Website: lowes
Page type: review-order
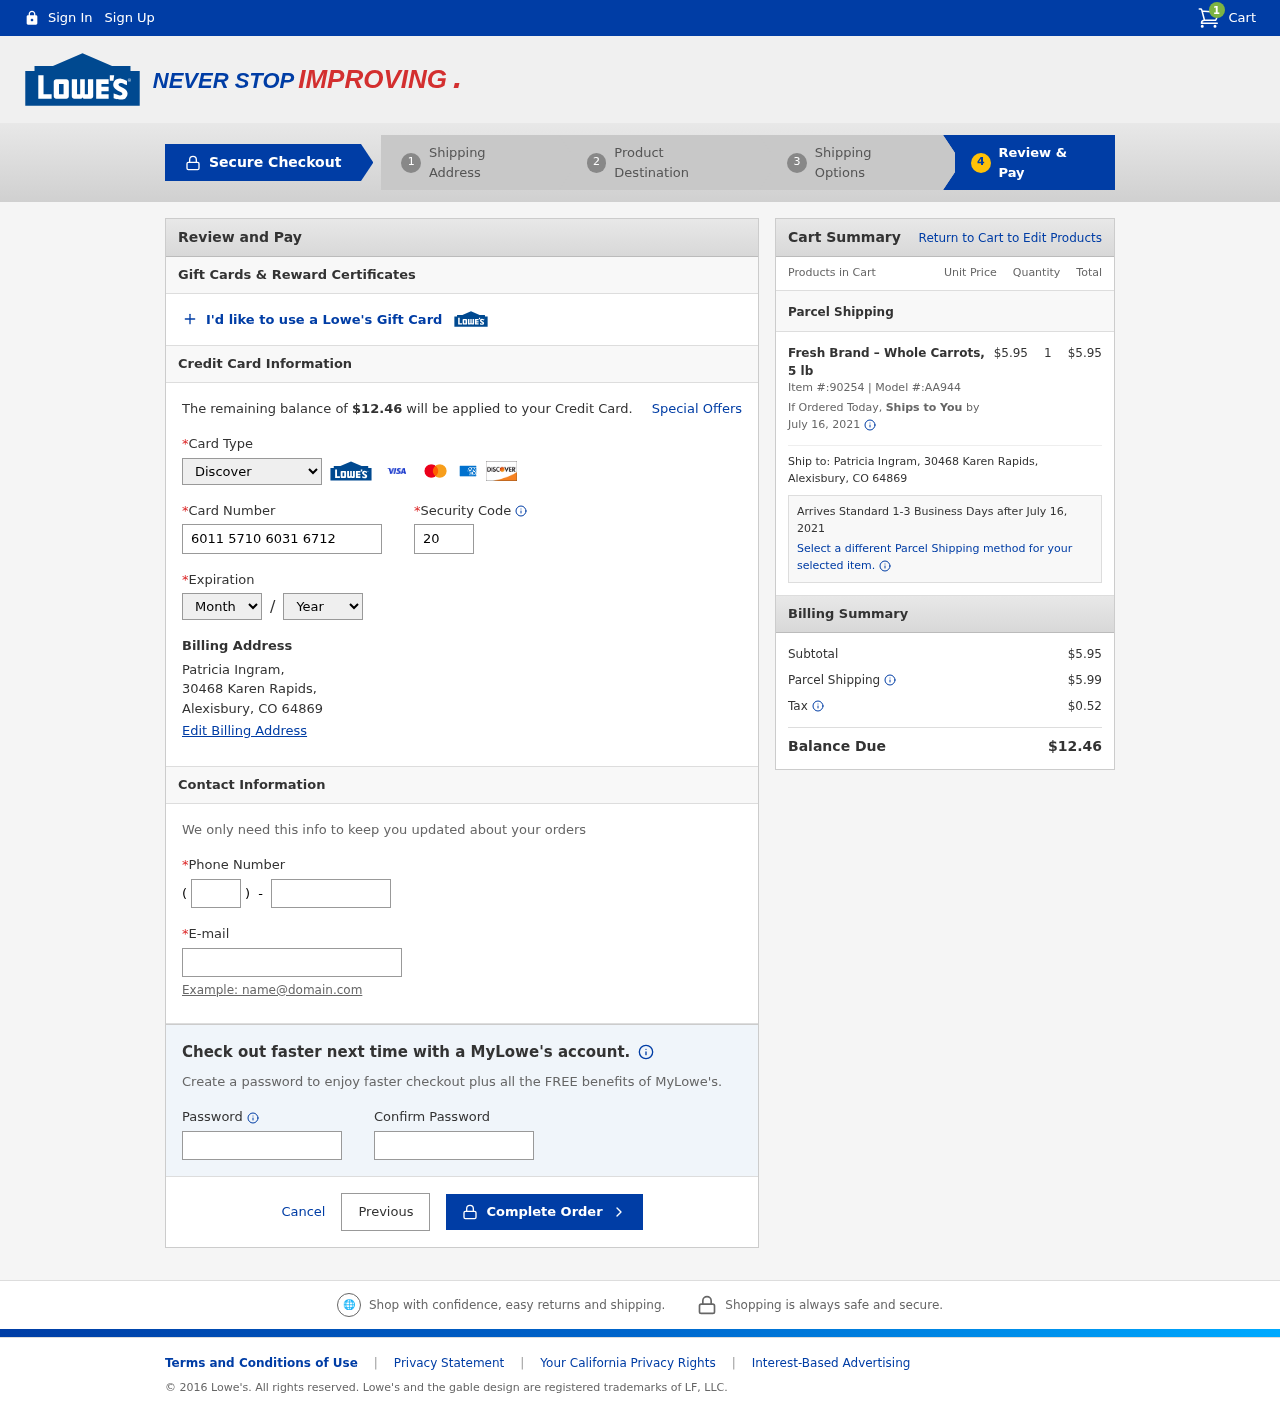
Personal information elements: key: PII_CARD_CVV
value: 202
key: PII_CARD_EXPIRY_MONTH
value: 05
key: PII_CARD_EXPIRY_YEAR
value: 30
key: PII_CARD_NUMBER
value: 6011 5710 6031 6712
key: PII_CARD_TYPE
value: Discover
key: PII_CITY
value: Alexisbury
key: PII_EMAIL
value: patricia.ingram@gmail.com
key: PII_FULLNAME
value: Patricia Ingram,
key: PII_PHONE
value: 6247888399
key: PII_PHONE_AREA
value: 624
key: PII_POSTCODE
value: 64869
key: PII_STATE_ABBR
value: CO
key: PII_STREET
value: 30468 Karen Rapids,
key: PII_FULLNAME2
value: Patricia Ingram
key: PII_STREET2
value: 30468 Karen Rapids
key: PII_CITY_STATE_ZIP2
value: Alexisbury, CO 64869
Product elements: key: PRODUCT1_NAME
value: Fresh Brand – Whole Carrots, 5 lb
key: PRODUCT1_PRICE
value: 5.95
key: PRODUCT1_QUANTITY
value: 1
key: PRODUCT1_ITEM_NUMBER
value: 90254
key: PRODUCT1_MODEL_NUMBER
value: AA944
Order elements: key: ORDER_NUM_ITEMS
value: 1
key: ORDER_TOTAL
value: $12.46
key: ORDER_SHIPPING_DATE
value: July 16, 2021
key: ORDER_SUBTOTAL
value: $5.95
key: ORDER_SHIPPING_DATE2
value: July 16, 2021
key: ORDER_SUBTOTAL2
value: $5.95
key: ORDER_SHIPPING_COST
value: $5.99
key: ORDER_TAX
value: $0.52